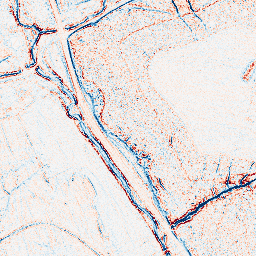
Category: edge_preserving
Decomposition family: bilateral
Decomposition parameters: d: 5
sigma_color: 25
sigma_space: 50
Upsampling method: bicubic
Upsampling parameters: scale: 4
Upsampling scale: 4